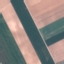
Land use / land cover: AnnualCrop